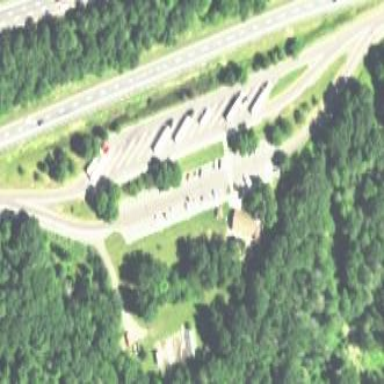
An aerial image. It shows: Rest area along the road.